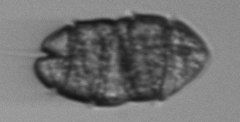
Label: Margalefidinium